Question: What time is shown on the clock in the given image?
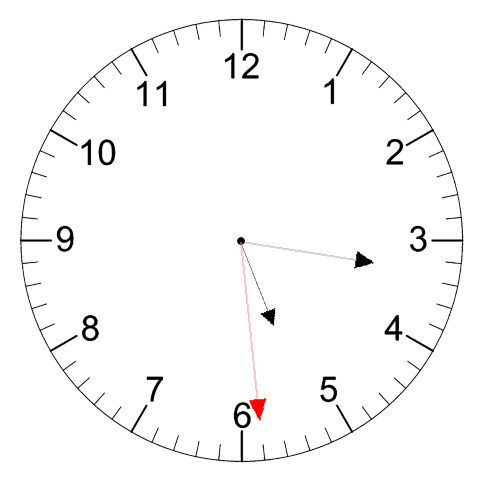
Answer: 05:16:29